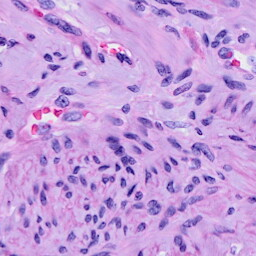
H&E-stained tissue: Cervix